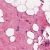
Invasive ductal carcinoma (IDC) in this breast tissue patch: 0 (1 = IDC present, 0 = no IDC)